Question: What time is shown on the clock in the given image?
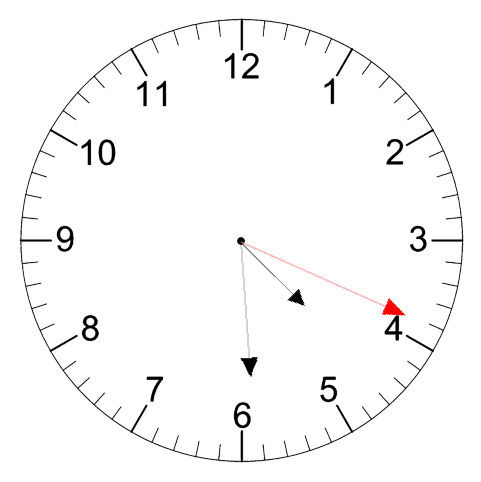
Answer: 04:29:19